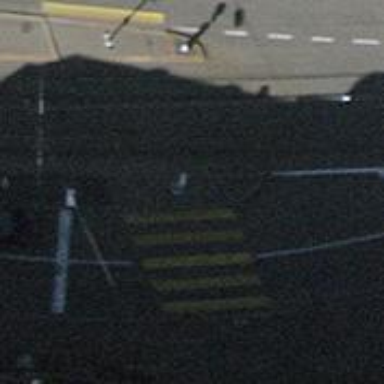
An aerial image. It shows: Kerb barrier.